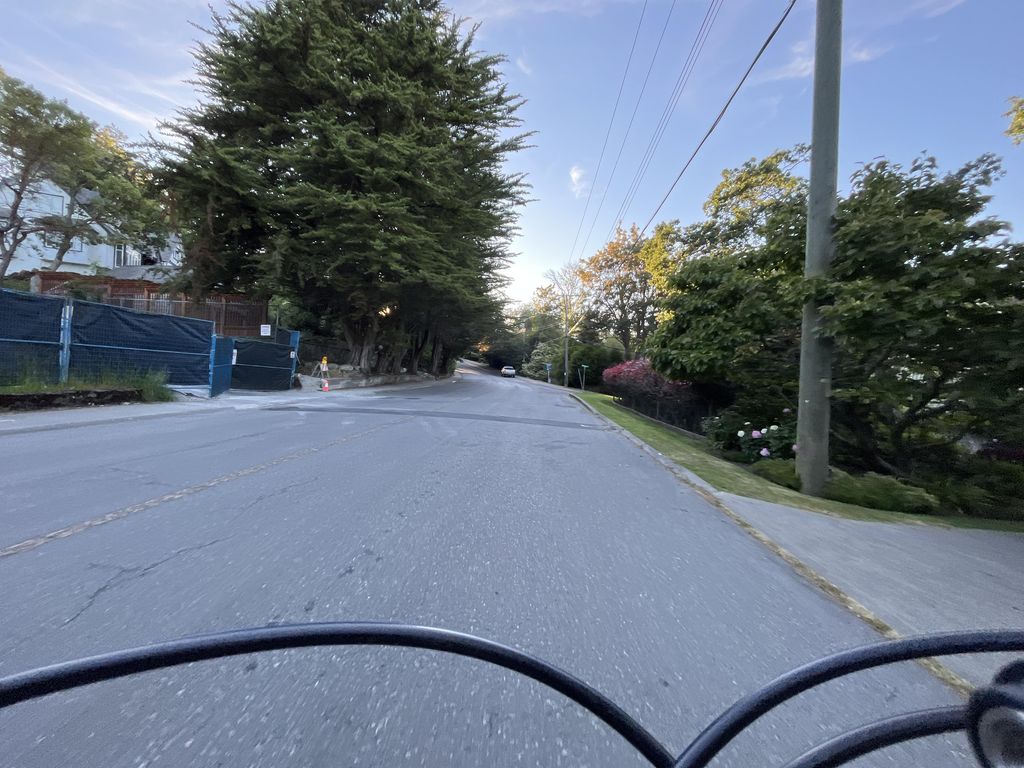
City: victoria